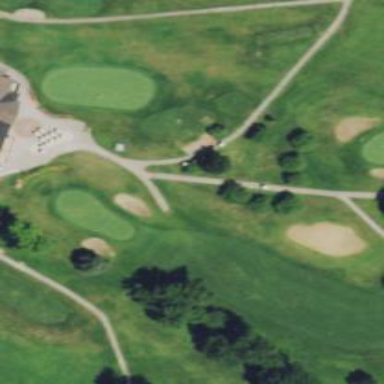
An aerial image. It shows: Path for both roads and golfers.